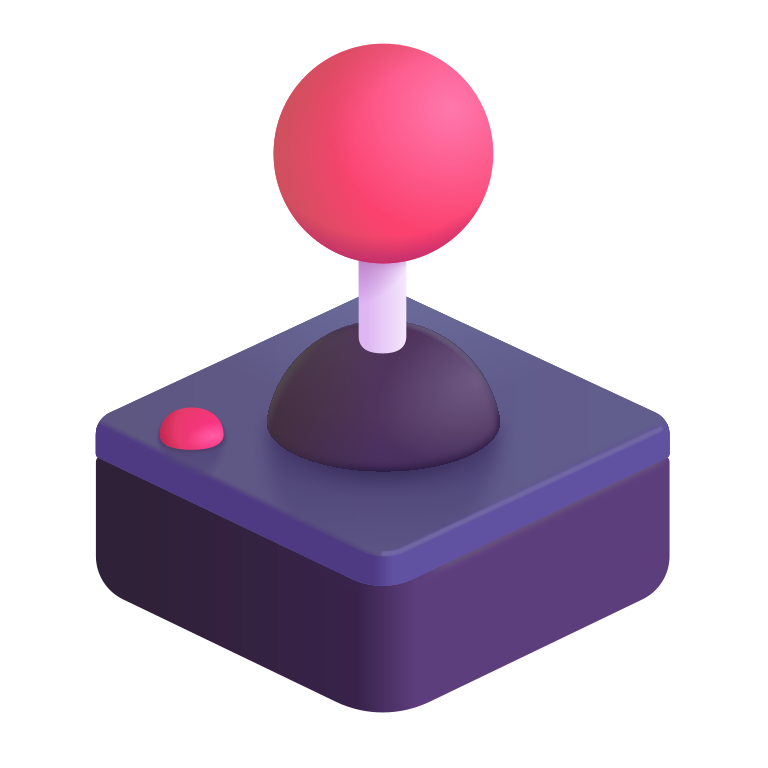
joystick color